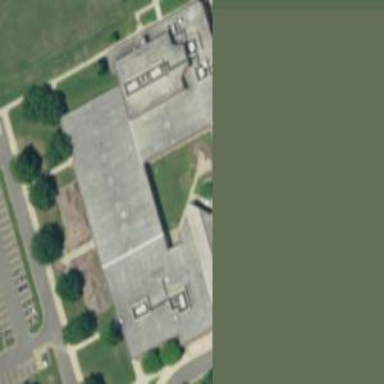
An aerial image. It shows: School.